Field crop: maize
Growth stage: 2
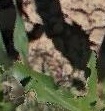
Species: maize